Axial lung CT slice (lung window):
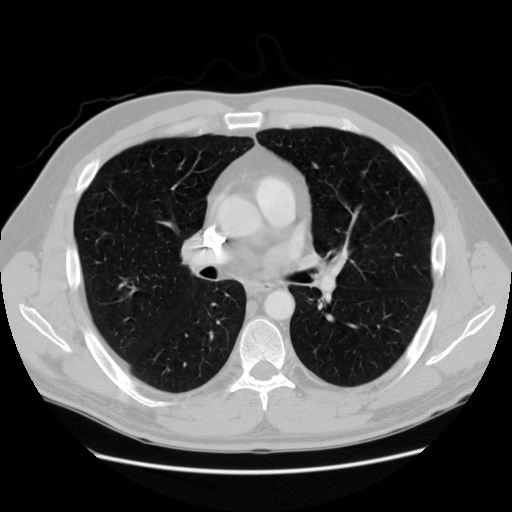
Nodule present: no